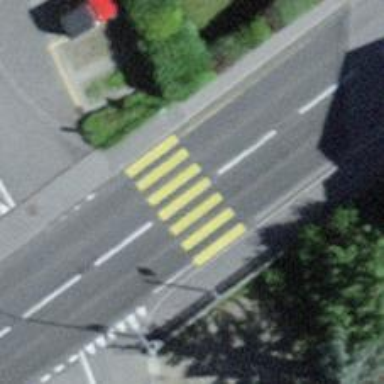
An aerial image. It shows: Uncontrolled zebra crossing on the road.